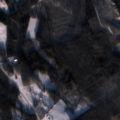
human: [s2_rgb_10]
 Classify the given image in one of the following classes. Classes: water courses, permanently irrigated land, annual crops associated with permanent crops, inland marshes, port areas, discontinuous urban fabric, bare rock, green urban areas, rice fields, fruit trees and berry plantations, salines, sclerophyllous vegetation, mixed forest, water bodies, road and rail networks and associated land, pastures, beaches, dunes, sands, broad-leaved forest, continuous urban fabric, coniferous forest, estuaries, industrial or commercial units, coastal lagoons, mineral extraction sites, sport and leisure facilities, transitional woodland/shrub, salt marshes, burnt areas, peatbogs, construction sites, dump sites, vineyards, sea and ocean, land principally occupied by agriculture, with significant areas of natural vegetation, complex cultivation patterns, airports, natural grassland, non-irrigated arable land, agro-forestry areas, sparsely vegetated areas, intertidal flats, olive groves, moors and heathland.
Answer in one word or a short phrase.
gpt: land principally occupied by agriculture, with significant areas of natural vegetation, coniferous forest, mixed forest